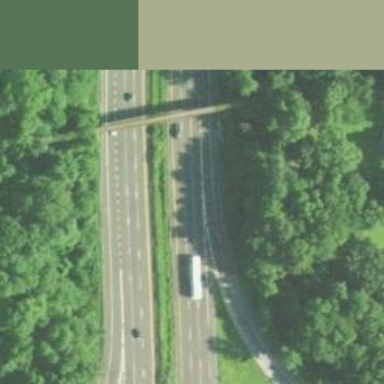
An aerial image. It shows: Motorway junction.